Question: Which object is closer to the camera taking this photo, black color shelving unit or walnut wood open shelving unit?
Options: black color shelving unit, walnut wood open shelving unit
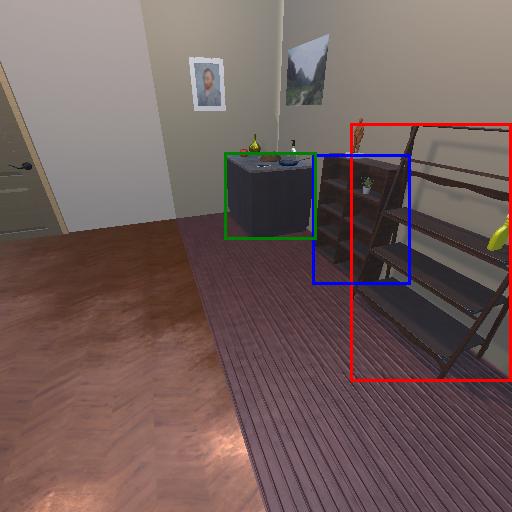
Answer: black color shelving unit